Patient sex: M
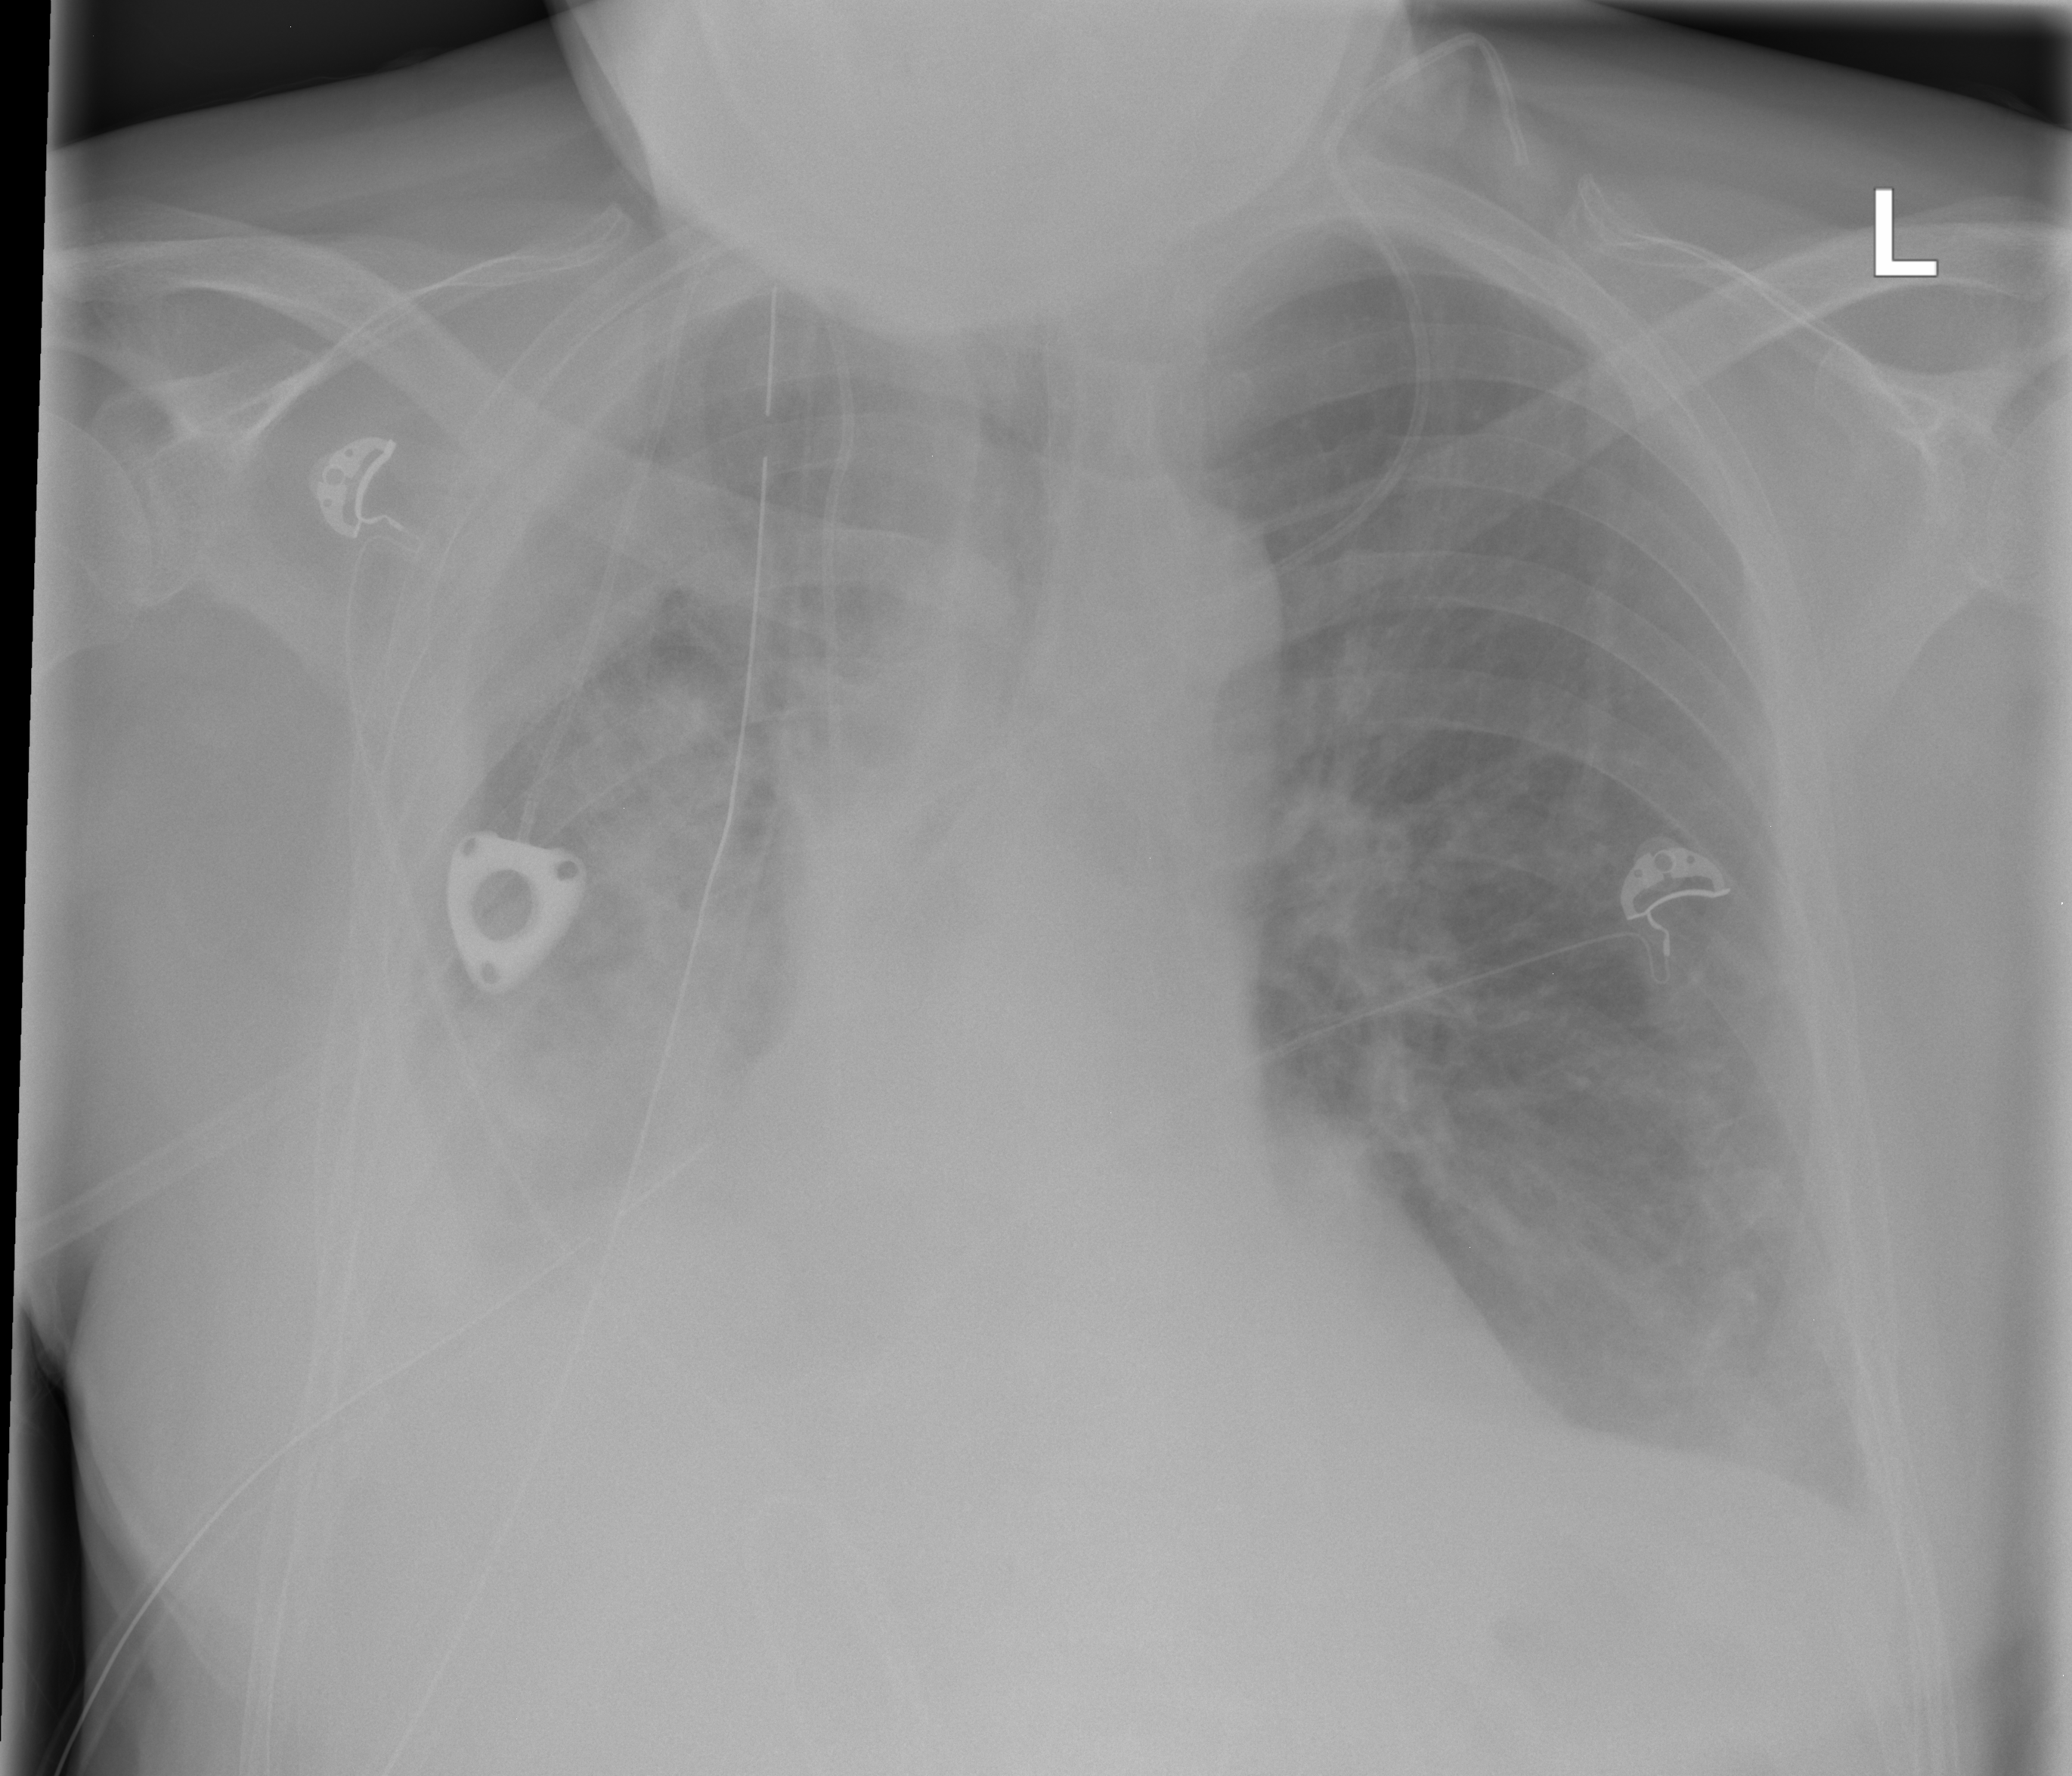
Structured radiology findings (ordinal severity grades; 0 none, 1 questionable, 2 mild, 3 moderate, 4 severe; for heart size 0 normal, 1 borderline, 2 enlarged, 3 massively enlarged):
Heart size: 0
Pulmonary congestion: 0
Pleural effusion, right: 3
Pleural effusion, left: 2
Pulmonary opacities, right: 1
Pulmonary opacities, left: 0
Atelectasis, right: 3
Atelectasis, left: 0